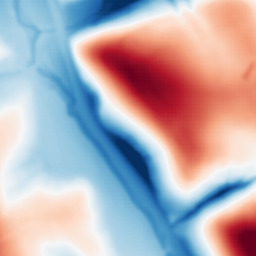
Category: multiscale
Decomposition family: dog
Decomposition parameters: sigma_low: 2
sigma_high: 50
Upsampling method: sinc_hamming
Upsampling parameters: scale: 4
kernel_size: 8
Upsampling scale: 4